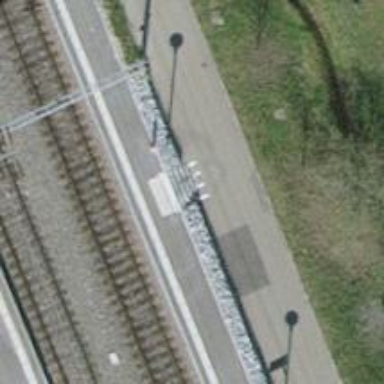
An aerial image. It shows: Cycleway.